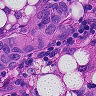
Metastatic tissue present: yes